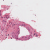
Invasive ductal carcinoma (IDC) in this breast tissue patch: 0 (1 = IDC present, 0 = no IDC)